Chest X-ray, PA view. Patient: 56 years old, sex F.
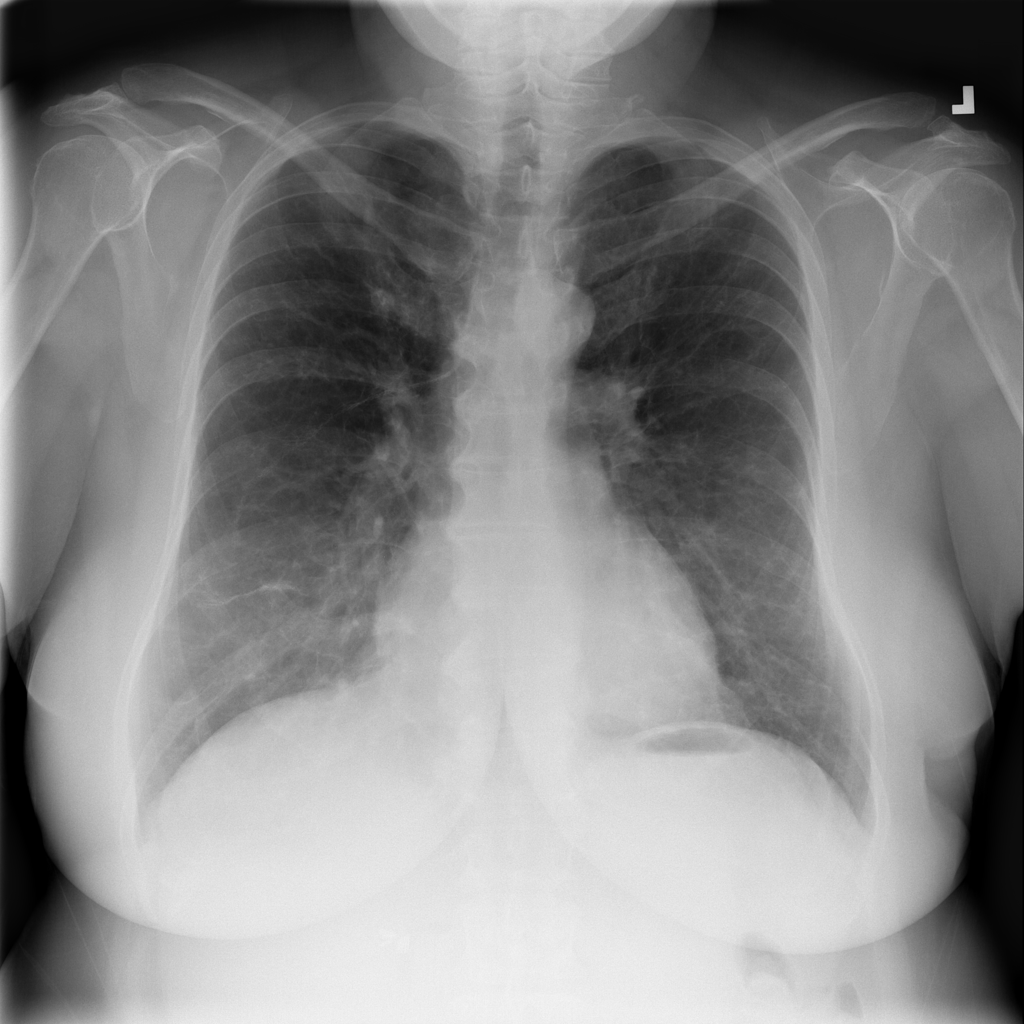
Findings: No Finding